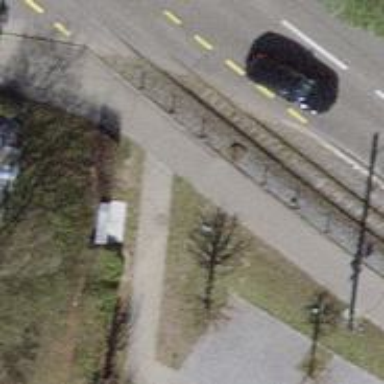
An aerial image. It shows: Footway surfaced with paving stones.